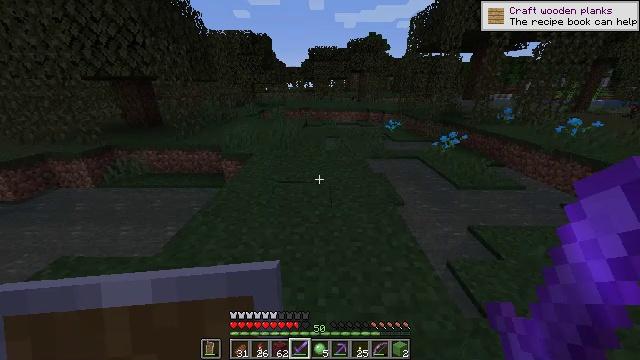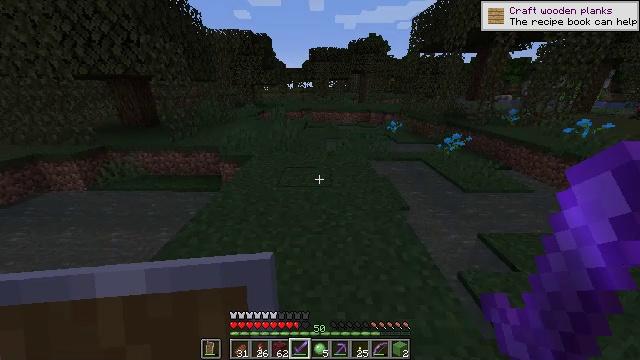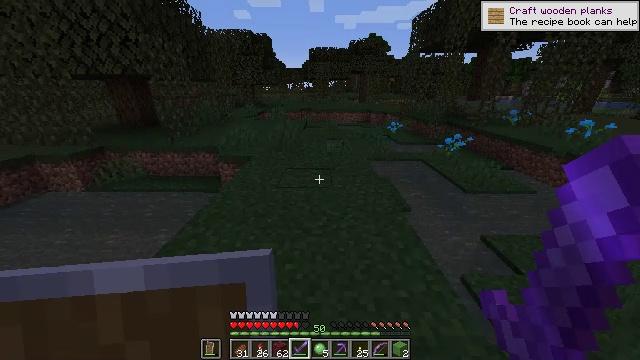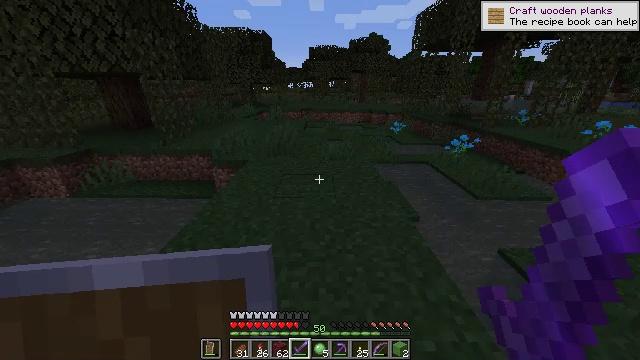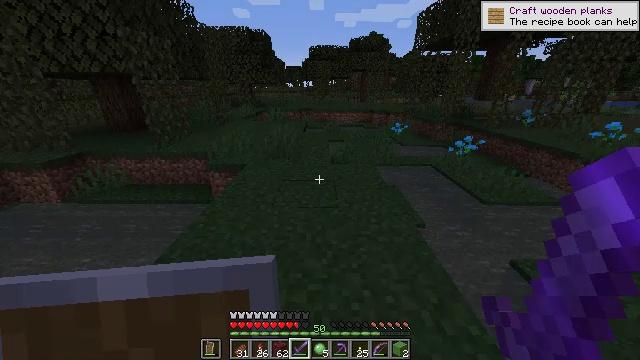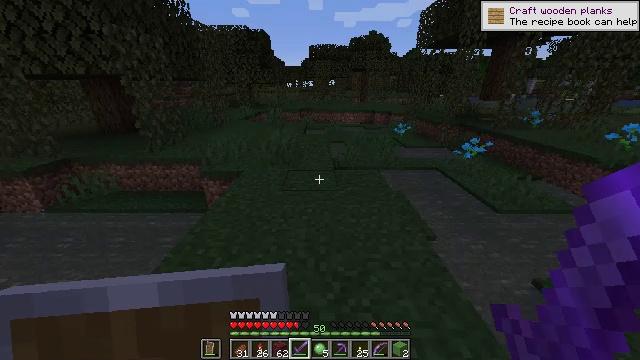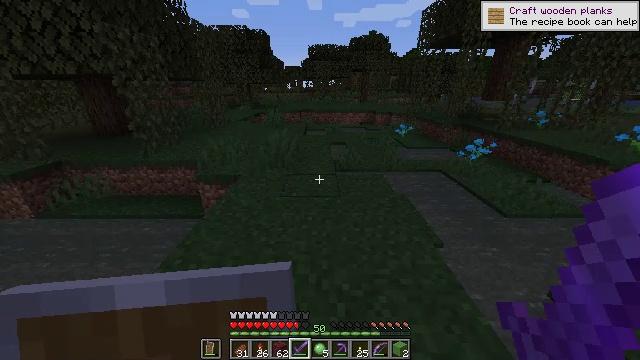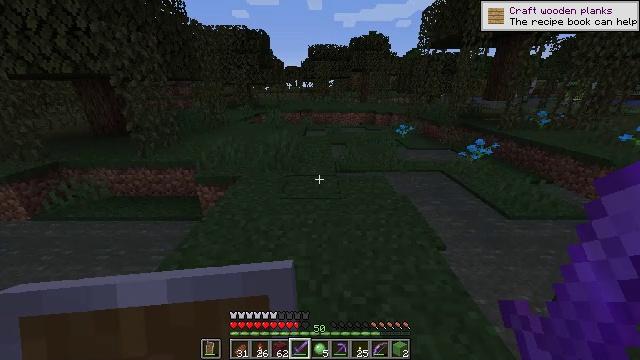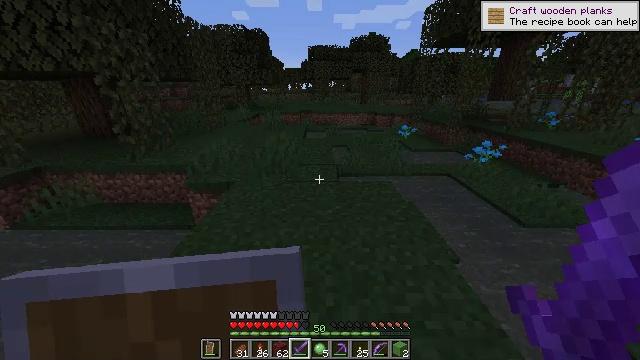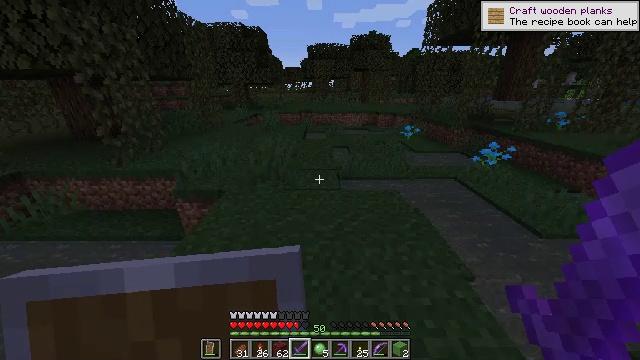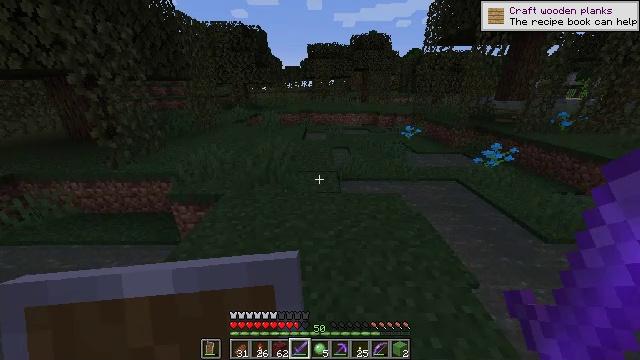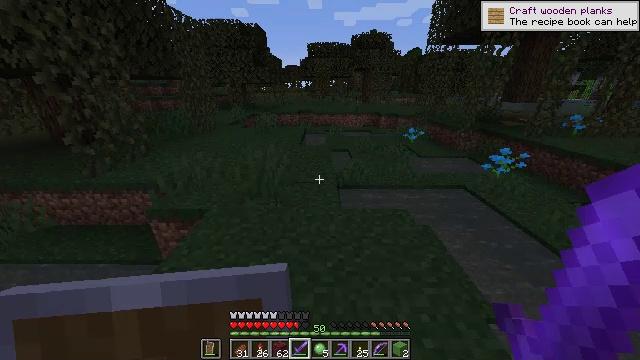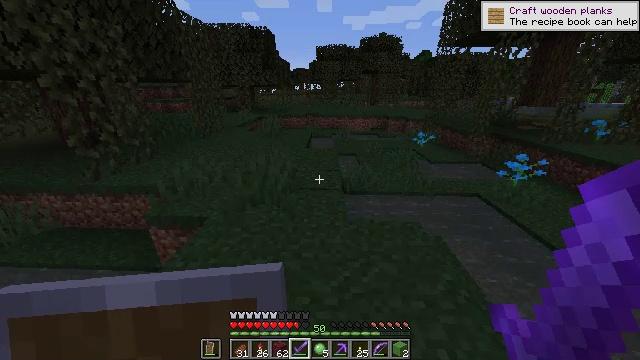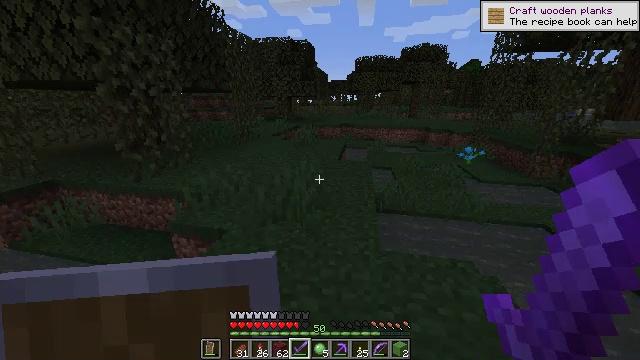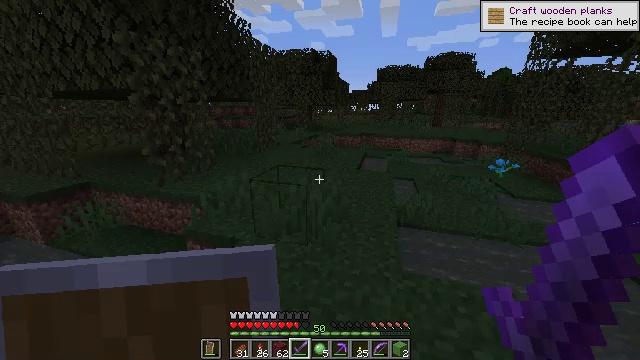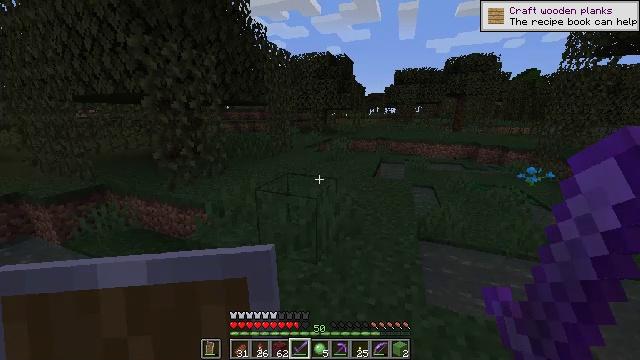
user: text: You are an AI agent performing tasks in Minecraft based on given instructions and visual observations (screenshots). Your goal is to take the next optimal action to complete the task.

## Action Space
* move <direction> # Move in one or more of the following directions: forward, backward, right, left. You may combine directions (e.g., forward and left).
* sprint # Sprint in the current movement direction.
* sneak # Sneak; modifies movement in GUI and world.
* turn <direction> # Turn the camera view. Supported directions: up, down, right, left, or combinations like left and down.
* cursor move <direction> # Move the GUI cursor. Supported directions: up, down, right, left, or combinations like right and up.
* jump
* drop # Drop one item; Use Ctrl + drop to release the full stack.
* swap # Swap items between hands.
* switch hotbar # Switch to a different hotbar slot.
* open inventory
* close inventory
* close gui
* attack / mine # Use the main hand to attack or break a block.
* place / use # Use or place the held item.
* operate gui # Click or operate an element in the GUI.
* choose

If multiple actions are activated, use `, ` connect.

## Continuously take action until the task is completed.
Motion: motion action
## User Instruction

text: Hunt mobs.
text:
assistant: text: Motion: move forward
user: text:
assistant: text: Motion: move forward
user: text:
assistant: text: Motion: move forward
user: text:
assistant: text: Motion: move forward
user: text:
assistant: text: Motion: move forward
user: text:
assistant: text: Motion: move forward
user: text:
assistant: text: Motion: move forward
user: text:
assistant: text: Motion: move forward
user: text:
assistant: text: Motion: move forward
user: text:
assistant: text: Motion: move forward
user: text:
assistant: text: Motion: move forward
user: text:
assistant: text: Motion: move forward, turn left
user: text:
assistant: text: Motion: move forward, turn left and up
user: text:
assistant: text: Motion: move forward, turn left and up
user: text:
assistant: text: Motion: move forward, turn left and up
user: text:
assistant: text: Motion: move forward, turn left
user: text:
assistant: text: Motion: move forward, turn left
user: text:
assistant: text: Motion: move forward, turn left
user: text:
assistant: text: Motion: move forward, turn left and up
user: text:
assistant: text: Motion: move forward, turn left
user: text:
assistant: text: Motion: move forward
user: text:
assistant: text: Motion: move forward
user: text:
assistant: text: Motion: move forward, turn left
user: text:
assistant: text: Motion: move forward, turn left
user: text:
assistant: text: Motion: move forward
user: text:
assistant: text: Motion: move forward
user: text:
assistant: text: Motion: move forward
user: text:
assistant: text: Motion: move forward
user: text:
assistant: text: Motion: move forward
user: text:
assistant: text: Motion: move forward